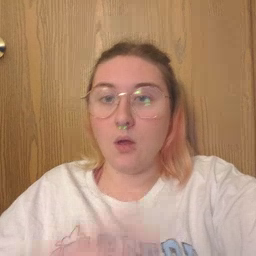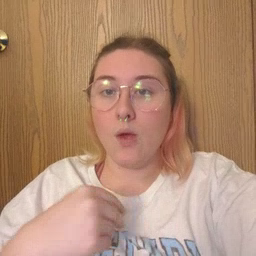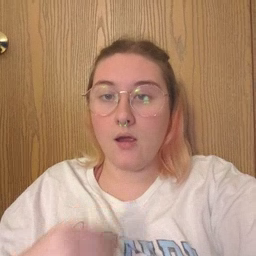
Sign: white